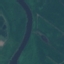
Land use / land cover class: River